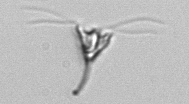
Label: Pyramimonas_longicauda